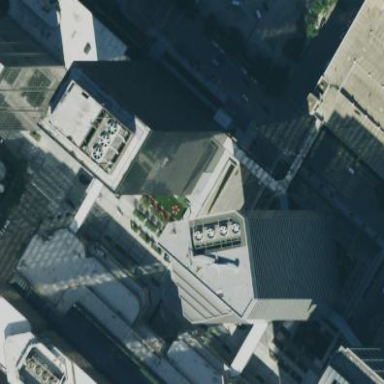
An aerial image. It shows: Office building.